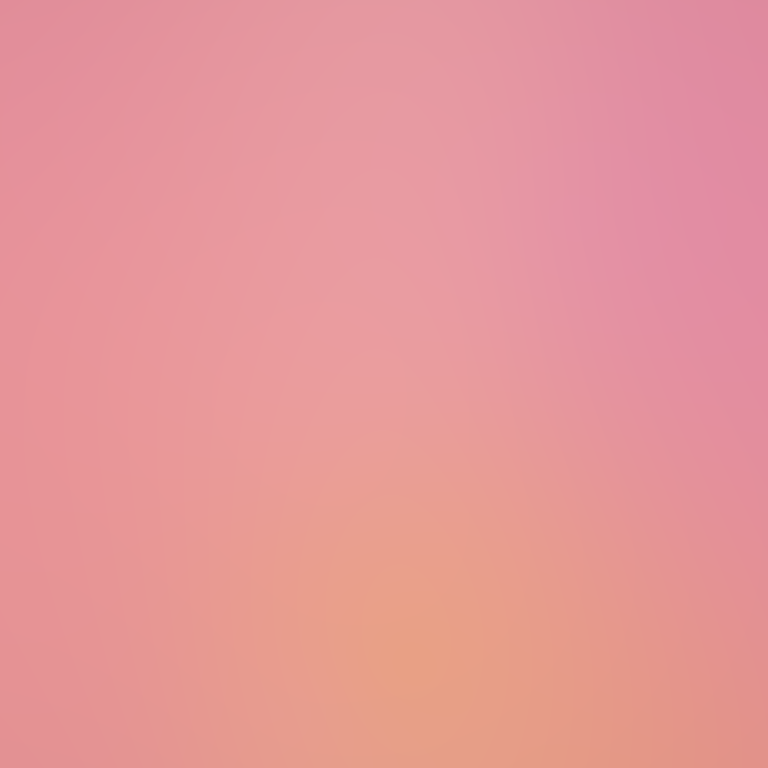
Abstract light effect, smooth gradient from soft pink to warm peach, serene atmosphere, diffuse glow, no room, no furniture, no objects.